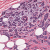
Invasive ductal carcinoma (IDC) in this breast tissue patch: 1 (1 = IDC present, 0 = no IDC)